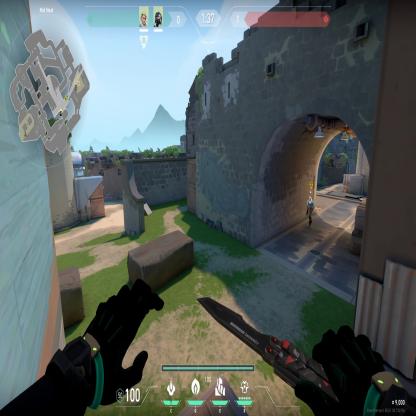
Label: teammate